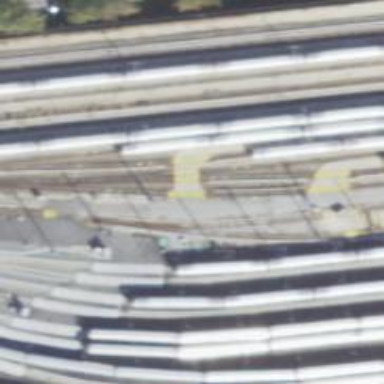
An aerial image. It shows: Electrified railway yard with rail tracks.